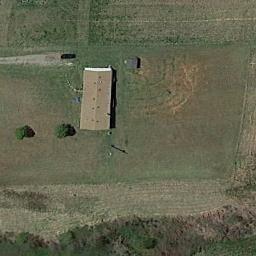
Label: residential